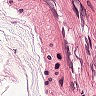
Metastatic tissue present: no